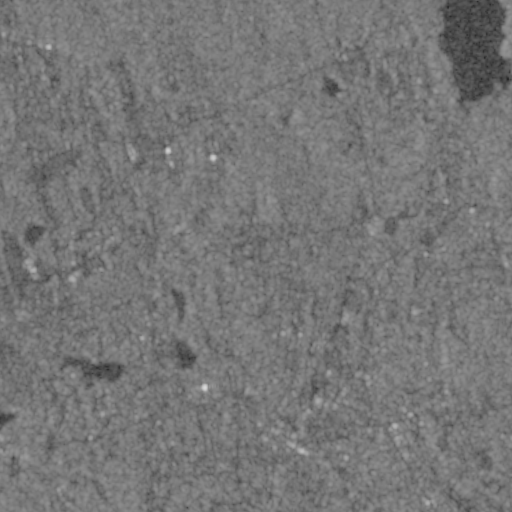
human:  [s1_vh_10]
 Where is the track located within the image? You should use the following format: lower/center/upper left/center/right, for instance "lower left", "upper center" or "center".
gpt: The track is located in the center left of the image.
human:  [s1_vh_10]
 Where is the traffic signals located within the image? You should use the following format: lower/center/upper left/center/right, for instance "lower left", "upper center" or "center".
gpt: The traffic signals is located in the lower of the image.
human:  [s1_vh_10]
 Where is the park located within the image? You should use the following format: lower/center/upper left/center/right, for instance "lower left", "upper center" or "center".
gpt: There is no park in the image.

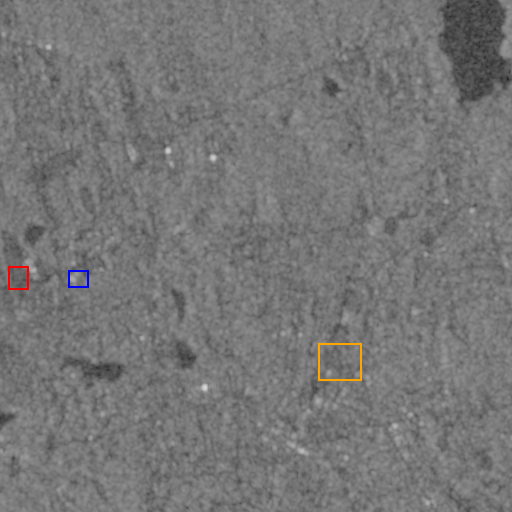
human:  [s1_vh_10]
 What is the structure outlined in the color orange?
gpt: The structure outlined in orange is a park.
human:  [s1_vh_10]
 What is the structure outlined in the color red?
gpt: The structure outlined in red is a track.
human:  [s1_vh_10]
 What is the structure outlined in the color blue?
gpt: The structure outlined in blue is a building.
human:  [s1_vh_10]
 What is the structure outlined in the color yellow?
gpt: There is no yellow outline.